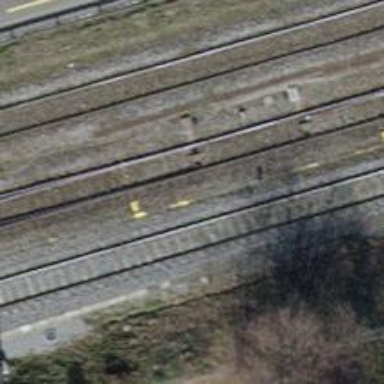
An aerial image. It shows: Railway switch.